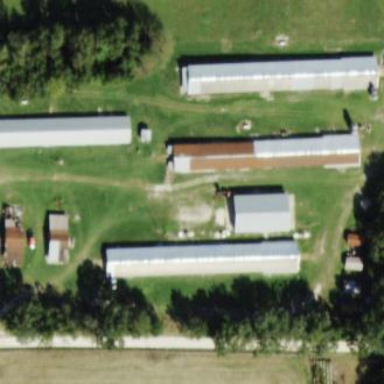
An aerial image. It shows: Poultry farmyard is depicted in the image.